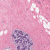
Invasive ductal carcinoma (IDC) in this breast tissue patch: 0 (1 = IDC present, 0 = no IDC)